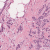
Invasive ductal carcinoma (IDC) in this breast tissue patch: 1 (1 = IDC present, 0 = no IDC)